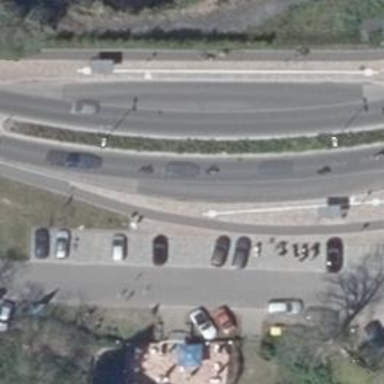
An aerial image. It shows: Sidewalk along the footway.